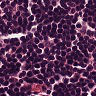
Metastatic tissue present: no